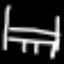
Label: bed